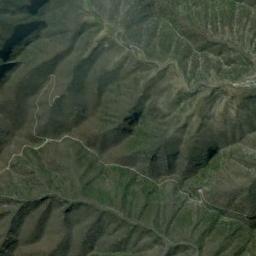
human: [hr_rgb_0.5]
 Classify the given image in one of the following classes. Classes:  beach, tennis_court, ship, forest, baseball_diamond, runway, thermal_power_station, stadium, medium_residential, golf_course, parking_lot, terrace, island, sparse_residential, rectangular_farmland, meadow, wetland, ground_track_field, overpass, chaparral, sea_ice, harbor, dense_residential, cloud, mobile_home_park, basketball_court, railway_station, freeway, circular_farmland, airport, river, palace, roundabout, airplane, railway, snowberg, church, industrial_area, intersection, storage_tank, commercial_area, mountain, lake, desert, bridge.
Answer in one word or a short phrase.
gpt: mountain